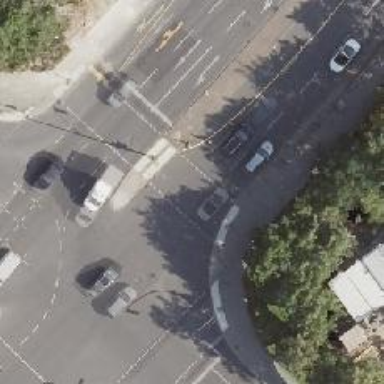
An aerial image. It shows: Crossing with traffic signals.